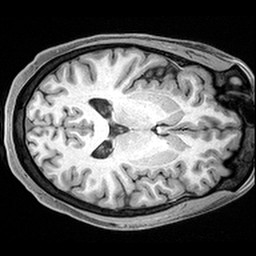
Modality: T1w
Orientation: axial
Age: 34
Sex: female
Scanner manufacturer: siemens
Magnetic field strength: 3 T
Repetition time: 2.4 s
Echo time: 0.0022 s